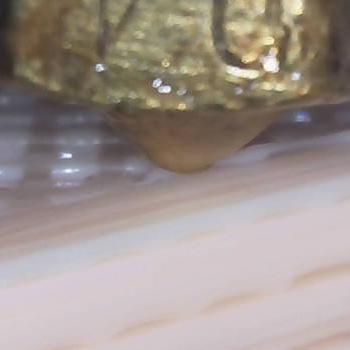
Flow rate: 33%